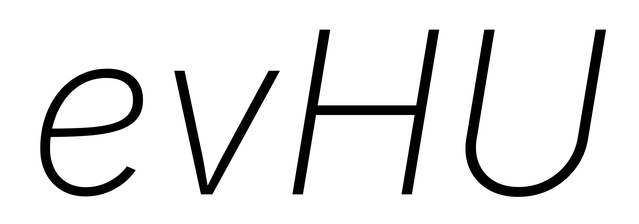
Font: Inter-Italic_ExtraLight_Italic